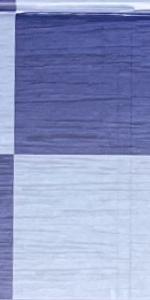
Label: Empty